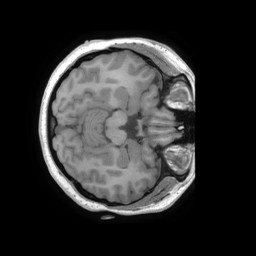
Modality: T1w
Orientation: axial
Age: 22
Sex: female
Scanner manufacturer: ge
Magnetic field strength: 3 T
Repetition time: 0.007264 s
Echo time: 0.002804 s